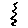
Label: zigzag